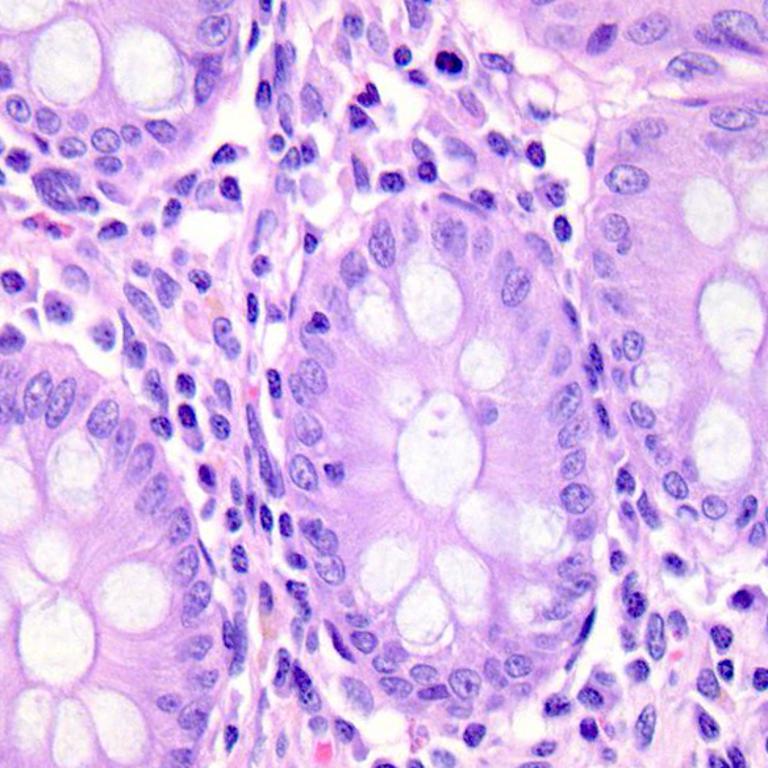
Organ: colon
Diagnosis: benign